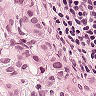
Metastatic tissue present: yes